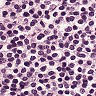
Metastatic tissue present: no